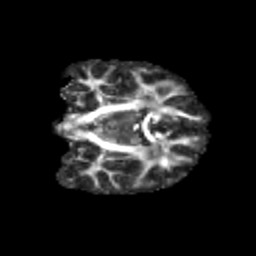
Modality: FA
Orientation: coronal
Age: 12
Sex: male
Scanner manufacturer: siemens
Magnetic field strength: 3 T
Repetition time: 3.8 s
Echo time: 0.07 s